Field crop: maize
Growth stage: 2
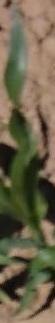
Species: maize